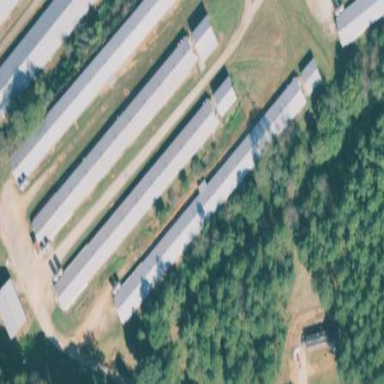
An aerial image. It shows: Farm auxiliary building.